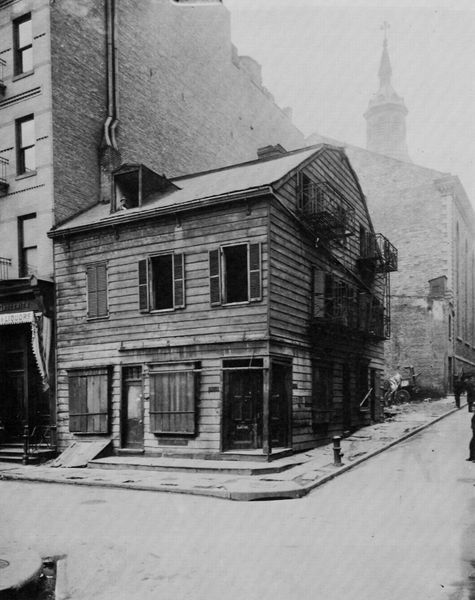
Titel: Black Horse Taverne
Künstler: Amerikanischer Photograph
Schlagwörter: schatten, kirchturm, menschen, stadt, fenster, grau, holz, schwarz, strasse, tür, zeichnung, blick, dach, gebäude, haus, wand, architektur, arm, spitze, hütte, kirche, fensterläden, schornstein, turm, balkon, ecke, ansicht, biegung, fassade, geschäft, ort, pflaster, verlassen, mauer, ziegel, nebel, klein, latten, laden, läden, schlot, verkleidung, tor, balkone, foto, fotografie, photographie, erker, eckhaus, fensterladen, ruine, bürgersteig, gehsteig, hauswand, kreuzung, regenrinne, schwarz weiss, gross, gehweg, jalousie, photo, rustika, holzhütte, gaube, regenrohr, holzhaus, strassenecke, dachrinne, niedrig, dachgaube, photografie, holztür, brandmauer, randstein, jalousien, fallrohr, rohre, panellen, gegensatz, hydrant, laten, weuss, foto photo, abflussrohr, kirchturkm